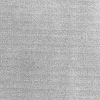
Atmospheric dust classification: dusty